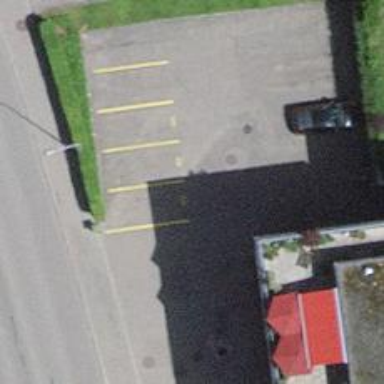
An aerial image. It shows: Asphalt parking aisle designated as service road.